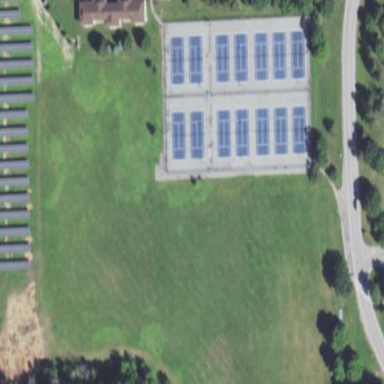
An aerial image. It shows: Tennis court on the leisure land pitch.